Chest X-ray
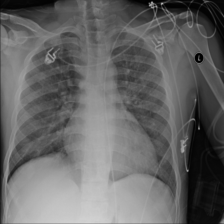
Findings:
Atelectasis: positive
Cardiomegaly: negative
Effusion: negative
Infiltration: positive
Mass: negative
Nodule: negative
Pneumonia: negative
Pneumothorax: negative
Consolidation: negative
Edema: negative
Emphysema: negative
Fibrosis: negative
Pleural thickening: negative
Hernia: negative